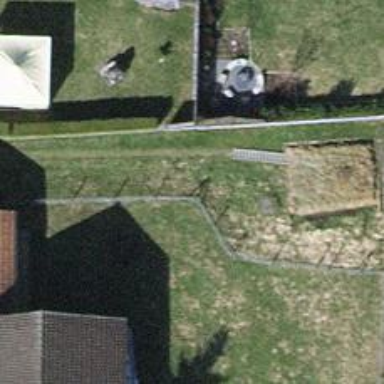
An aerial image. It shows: Hedge acting as barrier.